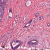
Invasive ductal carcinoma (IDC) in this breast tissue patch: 1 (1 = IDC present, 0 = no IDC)